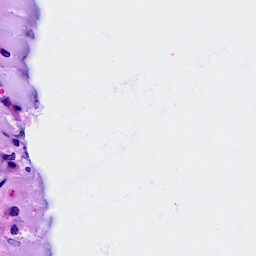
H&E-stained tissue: Breast